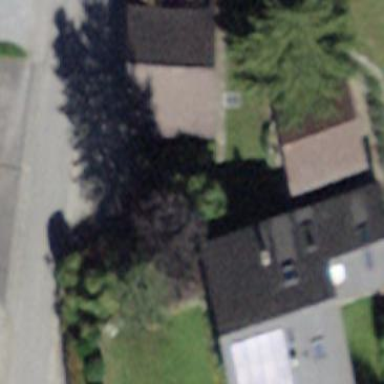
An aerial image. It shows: Residential building.